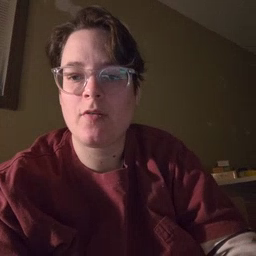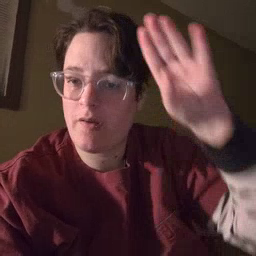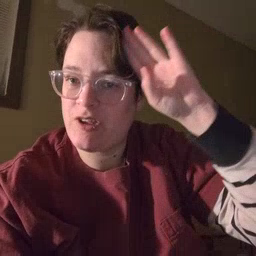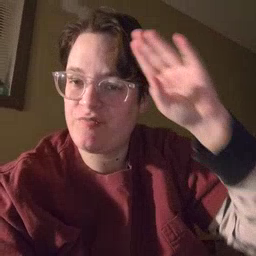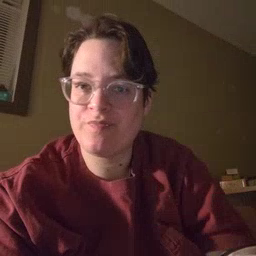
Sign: fireman